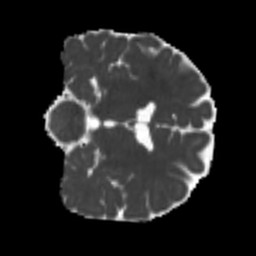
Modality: MD
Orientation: coronal
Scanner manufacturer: siemens
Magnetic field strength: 3 T
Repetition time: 4 s
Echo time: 0.0594 s